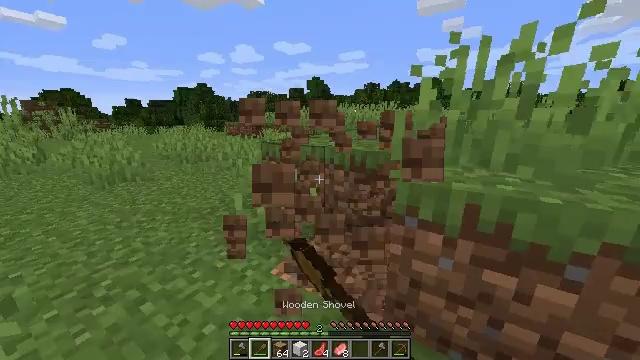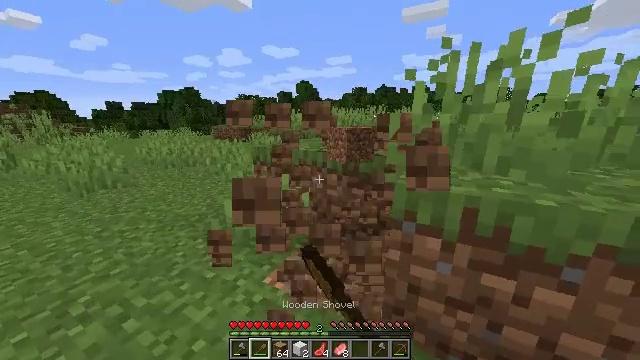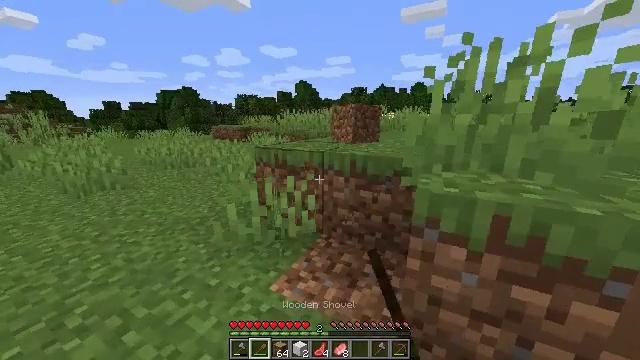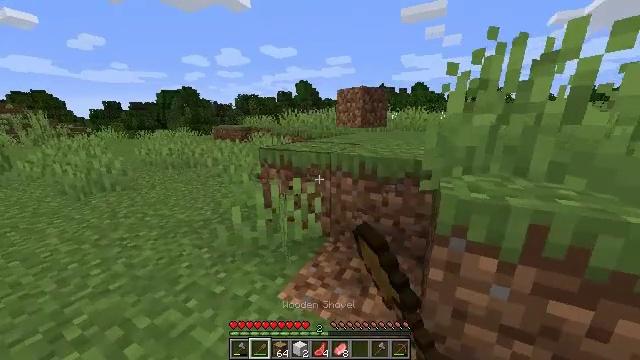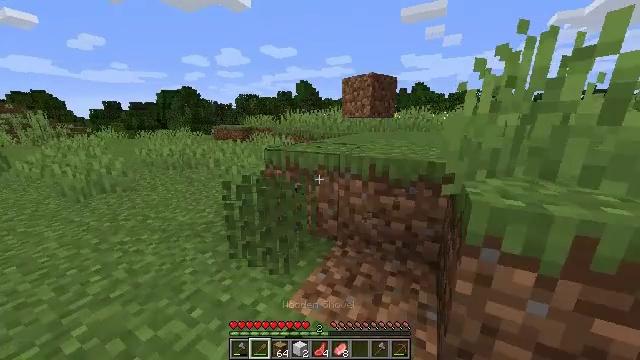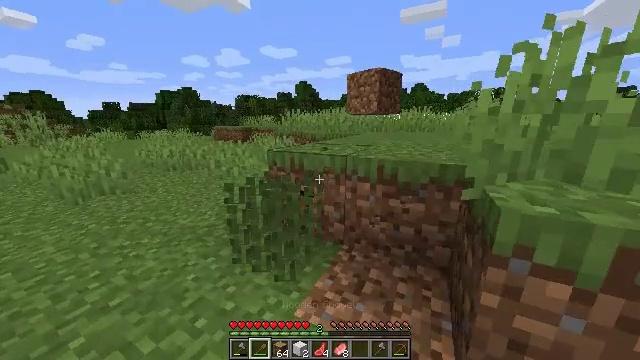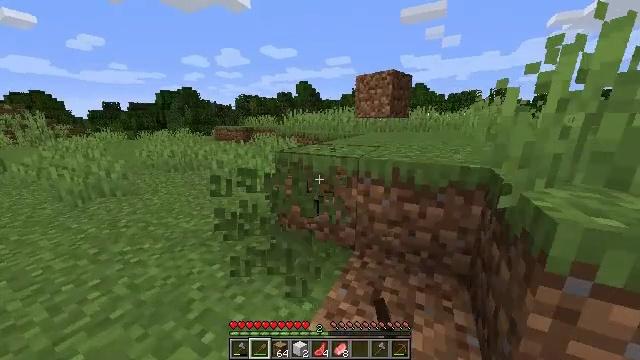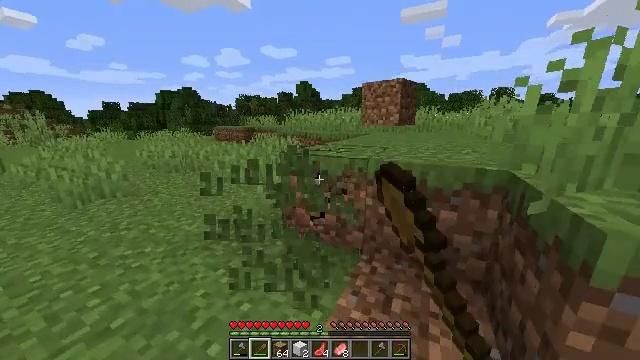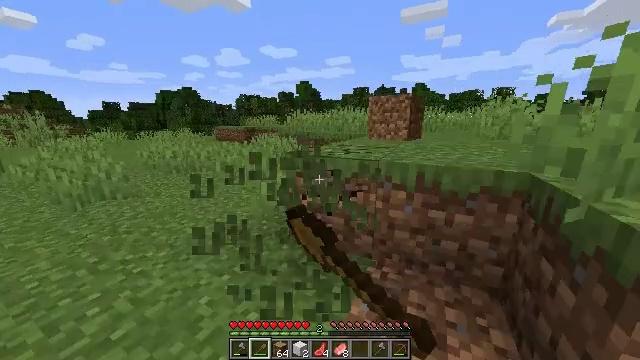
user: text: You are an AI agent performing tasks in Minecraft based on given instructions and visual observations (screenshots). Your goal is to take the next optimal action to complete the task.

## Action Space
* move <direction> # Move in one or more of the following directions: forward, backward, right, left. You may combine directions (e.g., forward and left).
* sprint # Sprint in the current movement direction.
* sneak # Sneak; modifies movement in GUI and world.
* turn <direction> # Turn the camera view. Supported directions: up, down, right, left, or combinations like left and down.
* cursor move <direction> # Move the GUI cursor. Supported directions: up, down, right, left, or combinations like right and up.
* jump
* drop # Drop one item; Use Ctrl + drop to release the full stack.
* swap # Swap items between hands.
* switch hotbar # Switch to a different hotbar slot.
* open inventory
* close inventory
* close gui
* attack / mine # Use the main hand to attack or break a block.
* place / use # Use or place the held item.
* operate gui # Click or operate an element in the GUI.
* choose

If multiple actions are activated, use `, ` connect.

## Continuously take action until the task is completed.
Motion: motion action
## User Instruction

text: Collect the grass from the surface.
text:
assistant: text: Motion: move forward and move left, sneak, turn right, attack / mine
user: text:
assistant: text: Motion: move forward and move left, sneak, attack / mine
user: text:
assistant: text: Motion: move forward and move left, sneak, attack / mine
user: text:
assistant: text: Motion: move forward and move left, sneak, attack / mine
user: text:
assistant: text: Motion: move forward and move left, sneak, attack / mine
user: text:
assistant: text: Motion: move forward and move left, sneak, attack / mine
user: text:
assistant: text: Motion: move forward and move left, sneak, attack / mine
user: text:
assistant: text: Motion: move forward and move left, sneak, attack / mine
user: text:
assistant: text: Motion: sneak, attack / mine